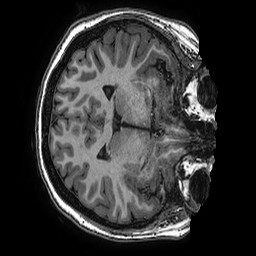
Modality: T1w
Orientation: axial
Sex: female
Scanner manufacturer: ge
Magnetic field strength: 3 T
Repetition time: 0.0077 s
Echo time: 0.003436 s